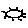
Label: sun